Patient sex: M
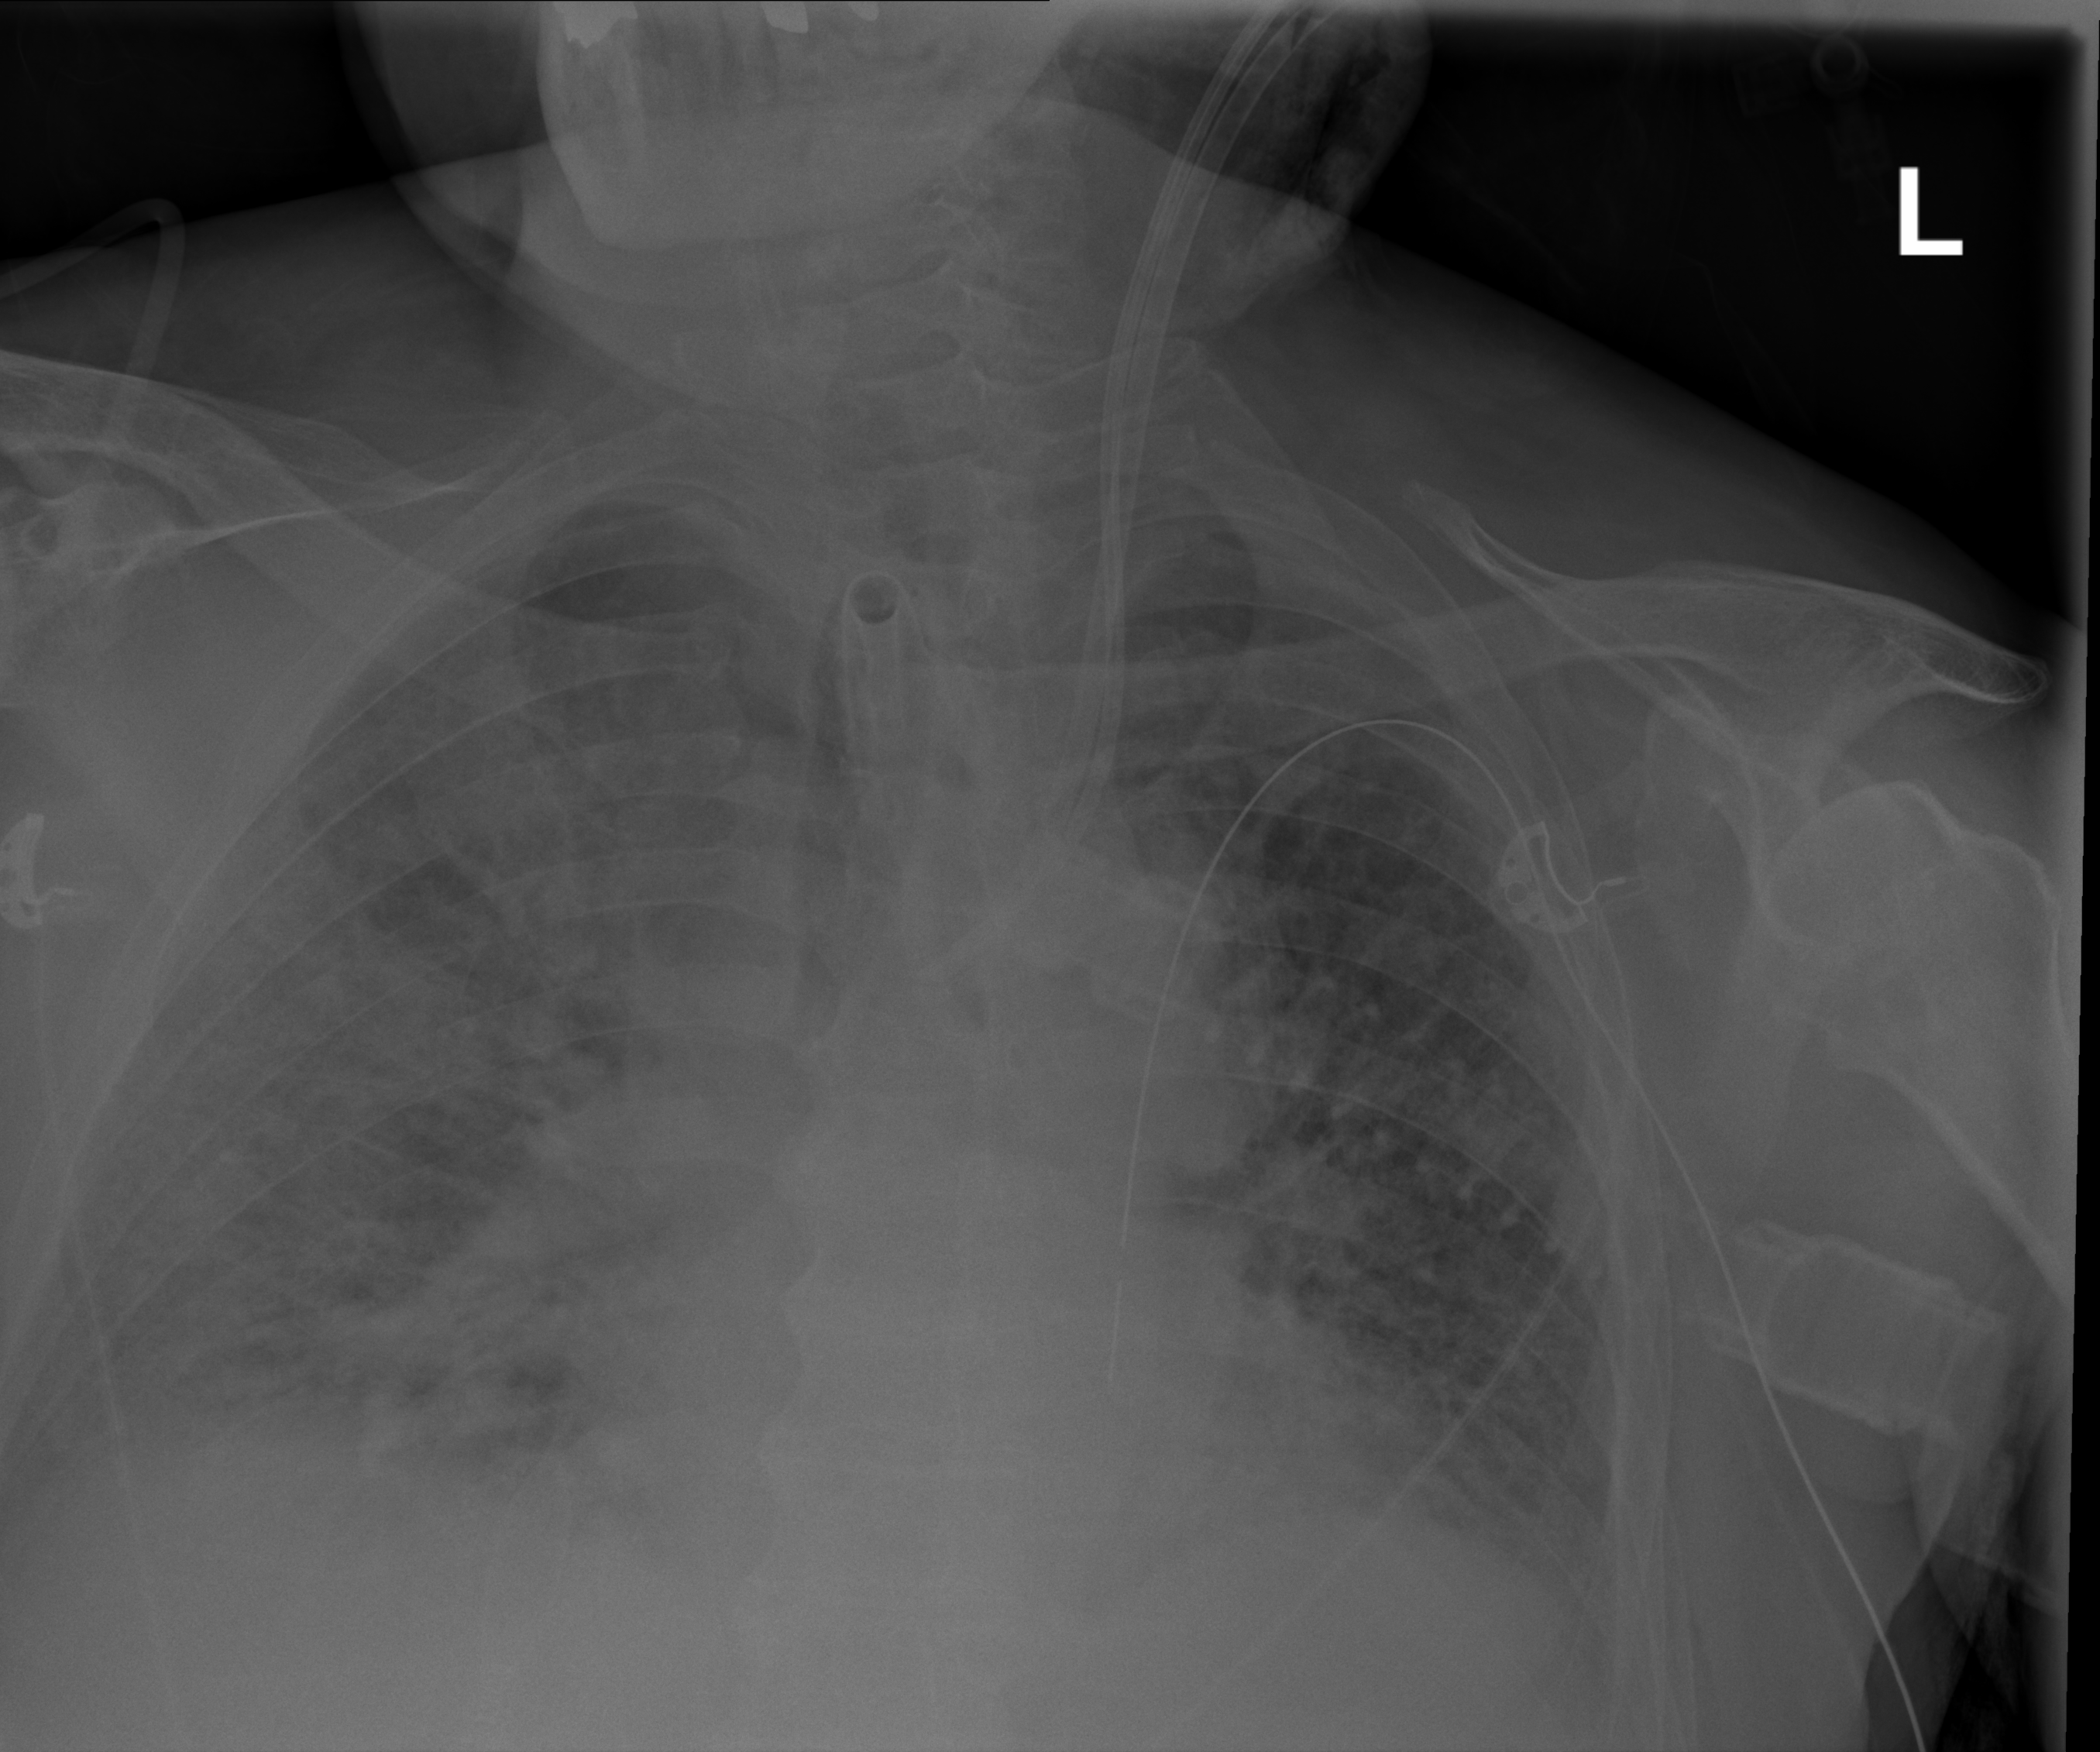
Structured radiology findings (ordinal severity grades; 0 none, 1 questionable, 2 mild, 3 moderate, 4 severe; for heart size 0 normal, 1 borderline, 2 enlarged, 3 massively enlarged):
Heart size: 0
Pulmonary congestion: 3
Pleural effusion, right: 3
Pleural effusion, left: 2
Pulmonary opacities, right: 4
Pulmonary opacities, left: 3
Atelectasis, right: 4
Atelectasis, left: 3